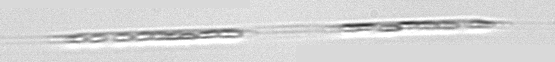
Label: Rhizosolenia